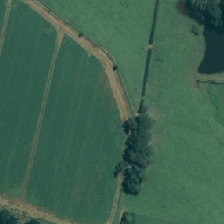
Land cover: shortrotation_cropland